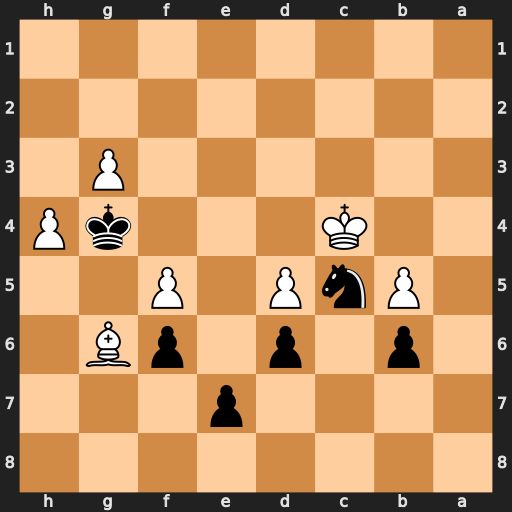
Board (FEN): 8/4p3/1p1p1pB1/1PnP1P2/2K3kP/6P1/8/8
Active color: b
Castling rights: -
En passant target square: -
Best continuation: Ne4 h5 Kg5 g4 Nf2 Kd4 Nxg4 Ke4 Nh6